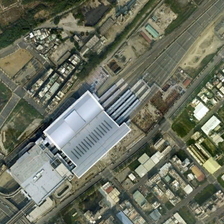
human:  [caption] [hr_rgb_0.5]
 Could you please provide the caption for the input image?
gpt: many buildings and green plants are in two sides of a railway station .

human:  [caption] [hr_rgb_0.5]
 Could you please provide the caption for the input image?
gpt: many buildings and green plants are in two sides of a railway station .

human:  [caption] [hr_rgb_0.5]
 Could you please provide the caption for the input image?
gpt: many buildings and green plants are in two sides of a railway station .

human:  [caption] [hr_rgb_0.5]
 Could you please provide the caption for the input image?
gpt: many buildings and green plants are in two sides of a railway station .

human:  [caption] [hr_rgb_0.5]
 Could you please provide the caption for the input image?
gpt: many buildings and green plants are in two sides of a railway station .